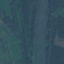
Land use / land cover class: River